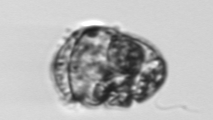
Label: Proterythropsis